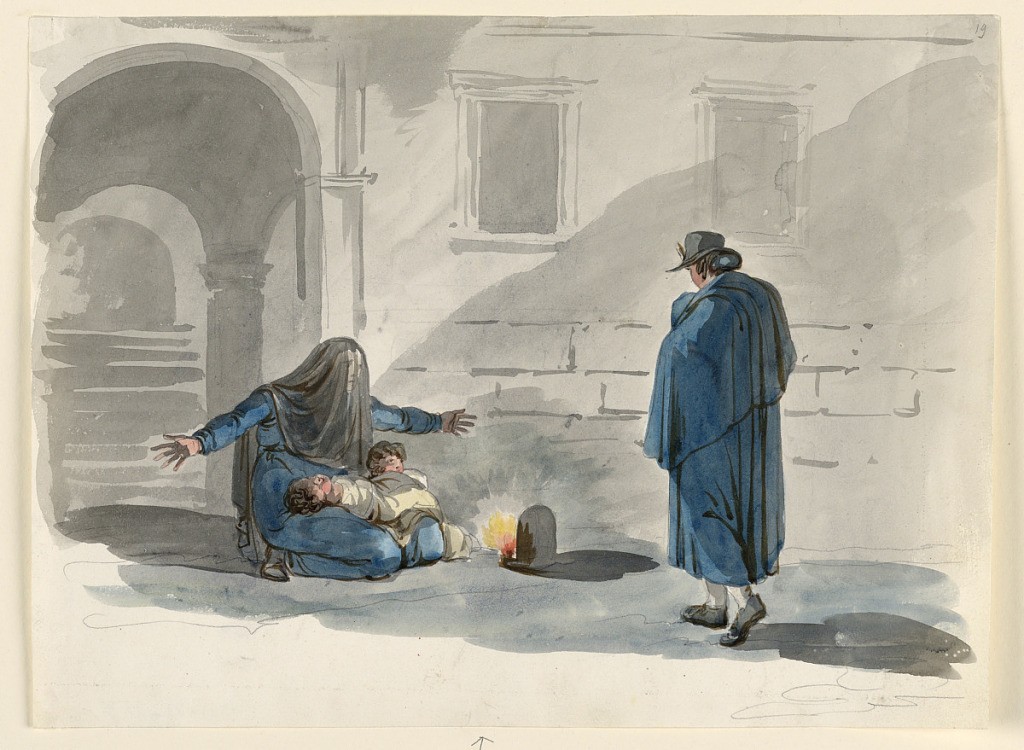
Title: A Destitute Woman in Rome
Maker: Bartolomeo Pinelli, Italian, 1781–1835
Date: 1807–08
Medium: Pen and gray ink with watercolor and black chalk on off-white wove paper
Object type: Drawing
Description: A woman similar to that plate 19, loc. cit., having a child in her lap and another crouching beside her. A burning lamp stands between her and the man who is shown walking toward her from the left back side.